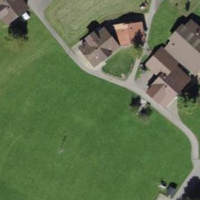
EUNIS habitat code: 55
Species observed at this site:
Tussilago farfara